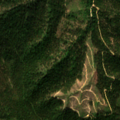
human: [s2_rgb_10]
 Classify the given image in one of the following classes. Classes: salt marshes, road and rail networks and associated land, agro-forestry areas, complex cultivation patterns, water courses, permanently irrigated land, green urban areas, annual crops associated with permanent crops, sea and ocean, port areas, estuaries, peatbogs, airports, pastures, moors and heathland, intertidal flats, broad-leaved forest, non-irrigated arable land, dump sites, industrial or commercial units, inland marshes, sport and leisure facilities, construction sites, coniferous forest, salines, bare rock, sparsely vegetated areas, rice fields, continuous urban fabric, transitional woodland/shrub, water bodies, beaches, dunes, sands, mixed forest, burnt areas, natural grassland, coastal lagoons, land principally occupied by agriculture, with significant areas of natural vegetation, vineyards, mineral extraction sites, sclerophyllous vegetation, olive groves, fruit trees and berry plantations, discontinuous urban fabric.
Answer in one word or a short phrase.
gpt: broad-leaved forest, transitional woodland/shrub